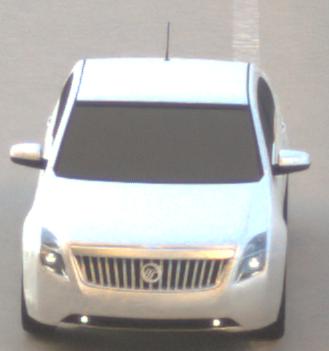
Make: Mercury
Model: Milan
Detailed model: -
Model produced from: 2009
Model produced until: 2010
Doors: 4
Color: white
Road condition: dry road
Daytime: sunrise or sunset
Contrast: medium contrast